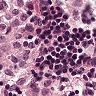
Metastatic tissue present: no